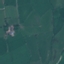
Land use / land cover: Pasture